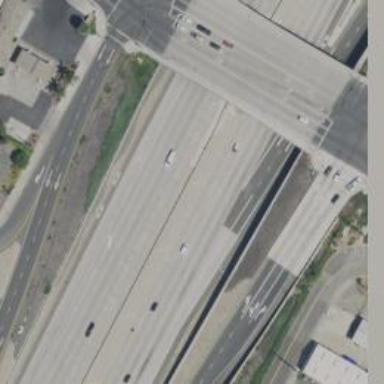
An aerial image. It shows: Motorway.